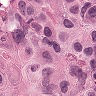
Metastatic tissue present: yes